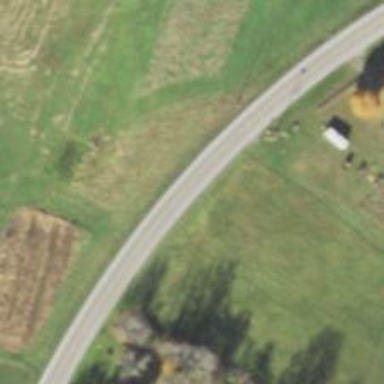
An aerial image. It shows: Primary highway.